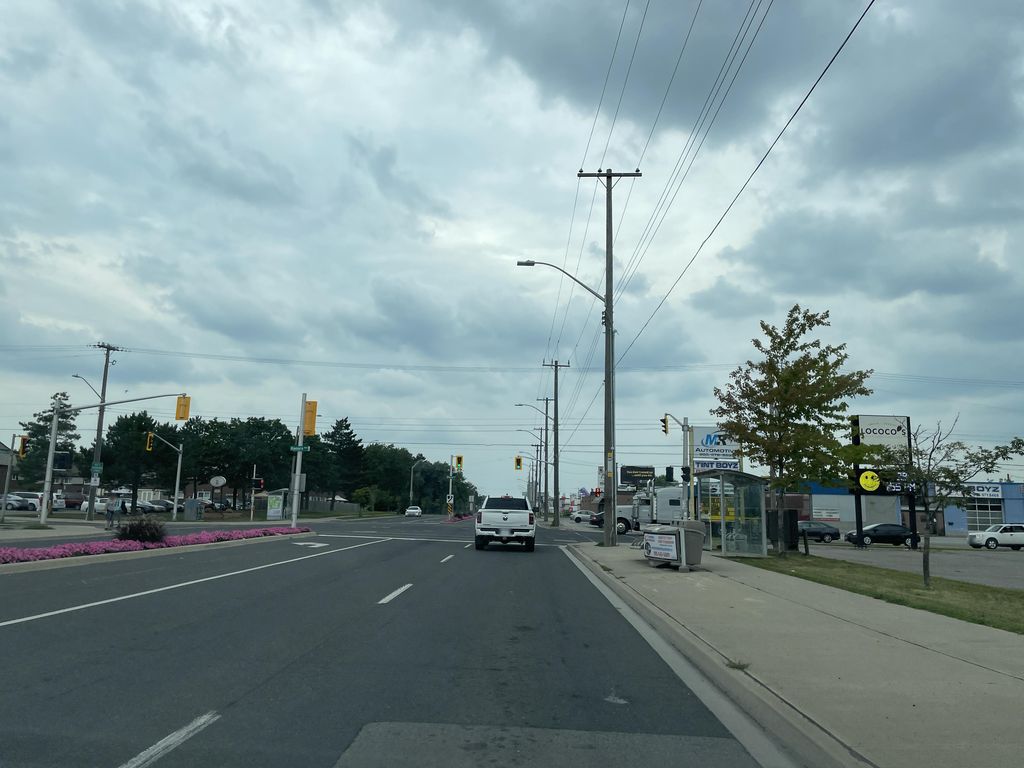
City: hamilton